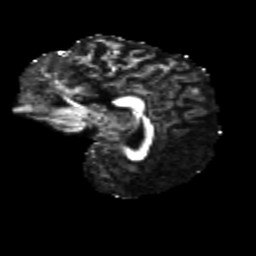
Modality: FA
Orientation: sagittal
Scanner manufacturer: siemens
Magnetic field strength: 3 T
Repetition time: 4.16 s
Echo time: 0.0806 s